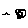
Label: bird